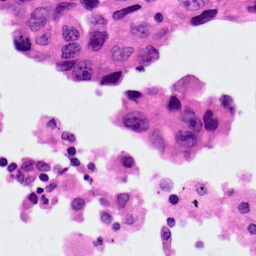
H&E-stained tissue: Lung